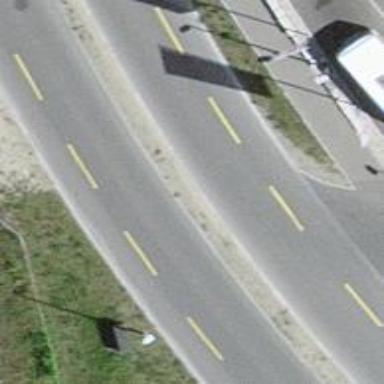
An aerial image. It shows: Asphalt road classified as primary highway.